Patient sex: F
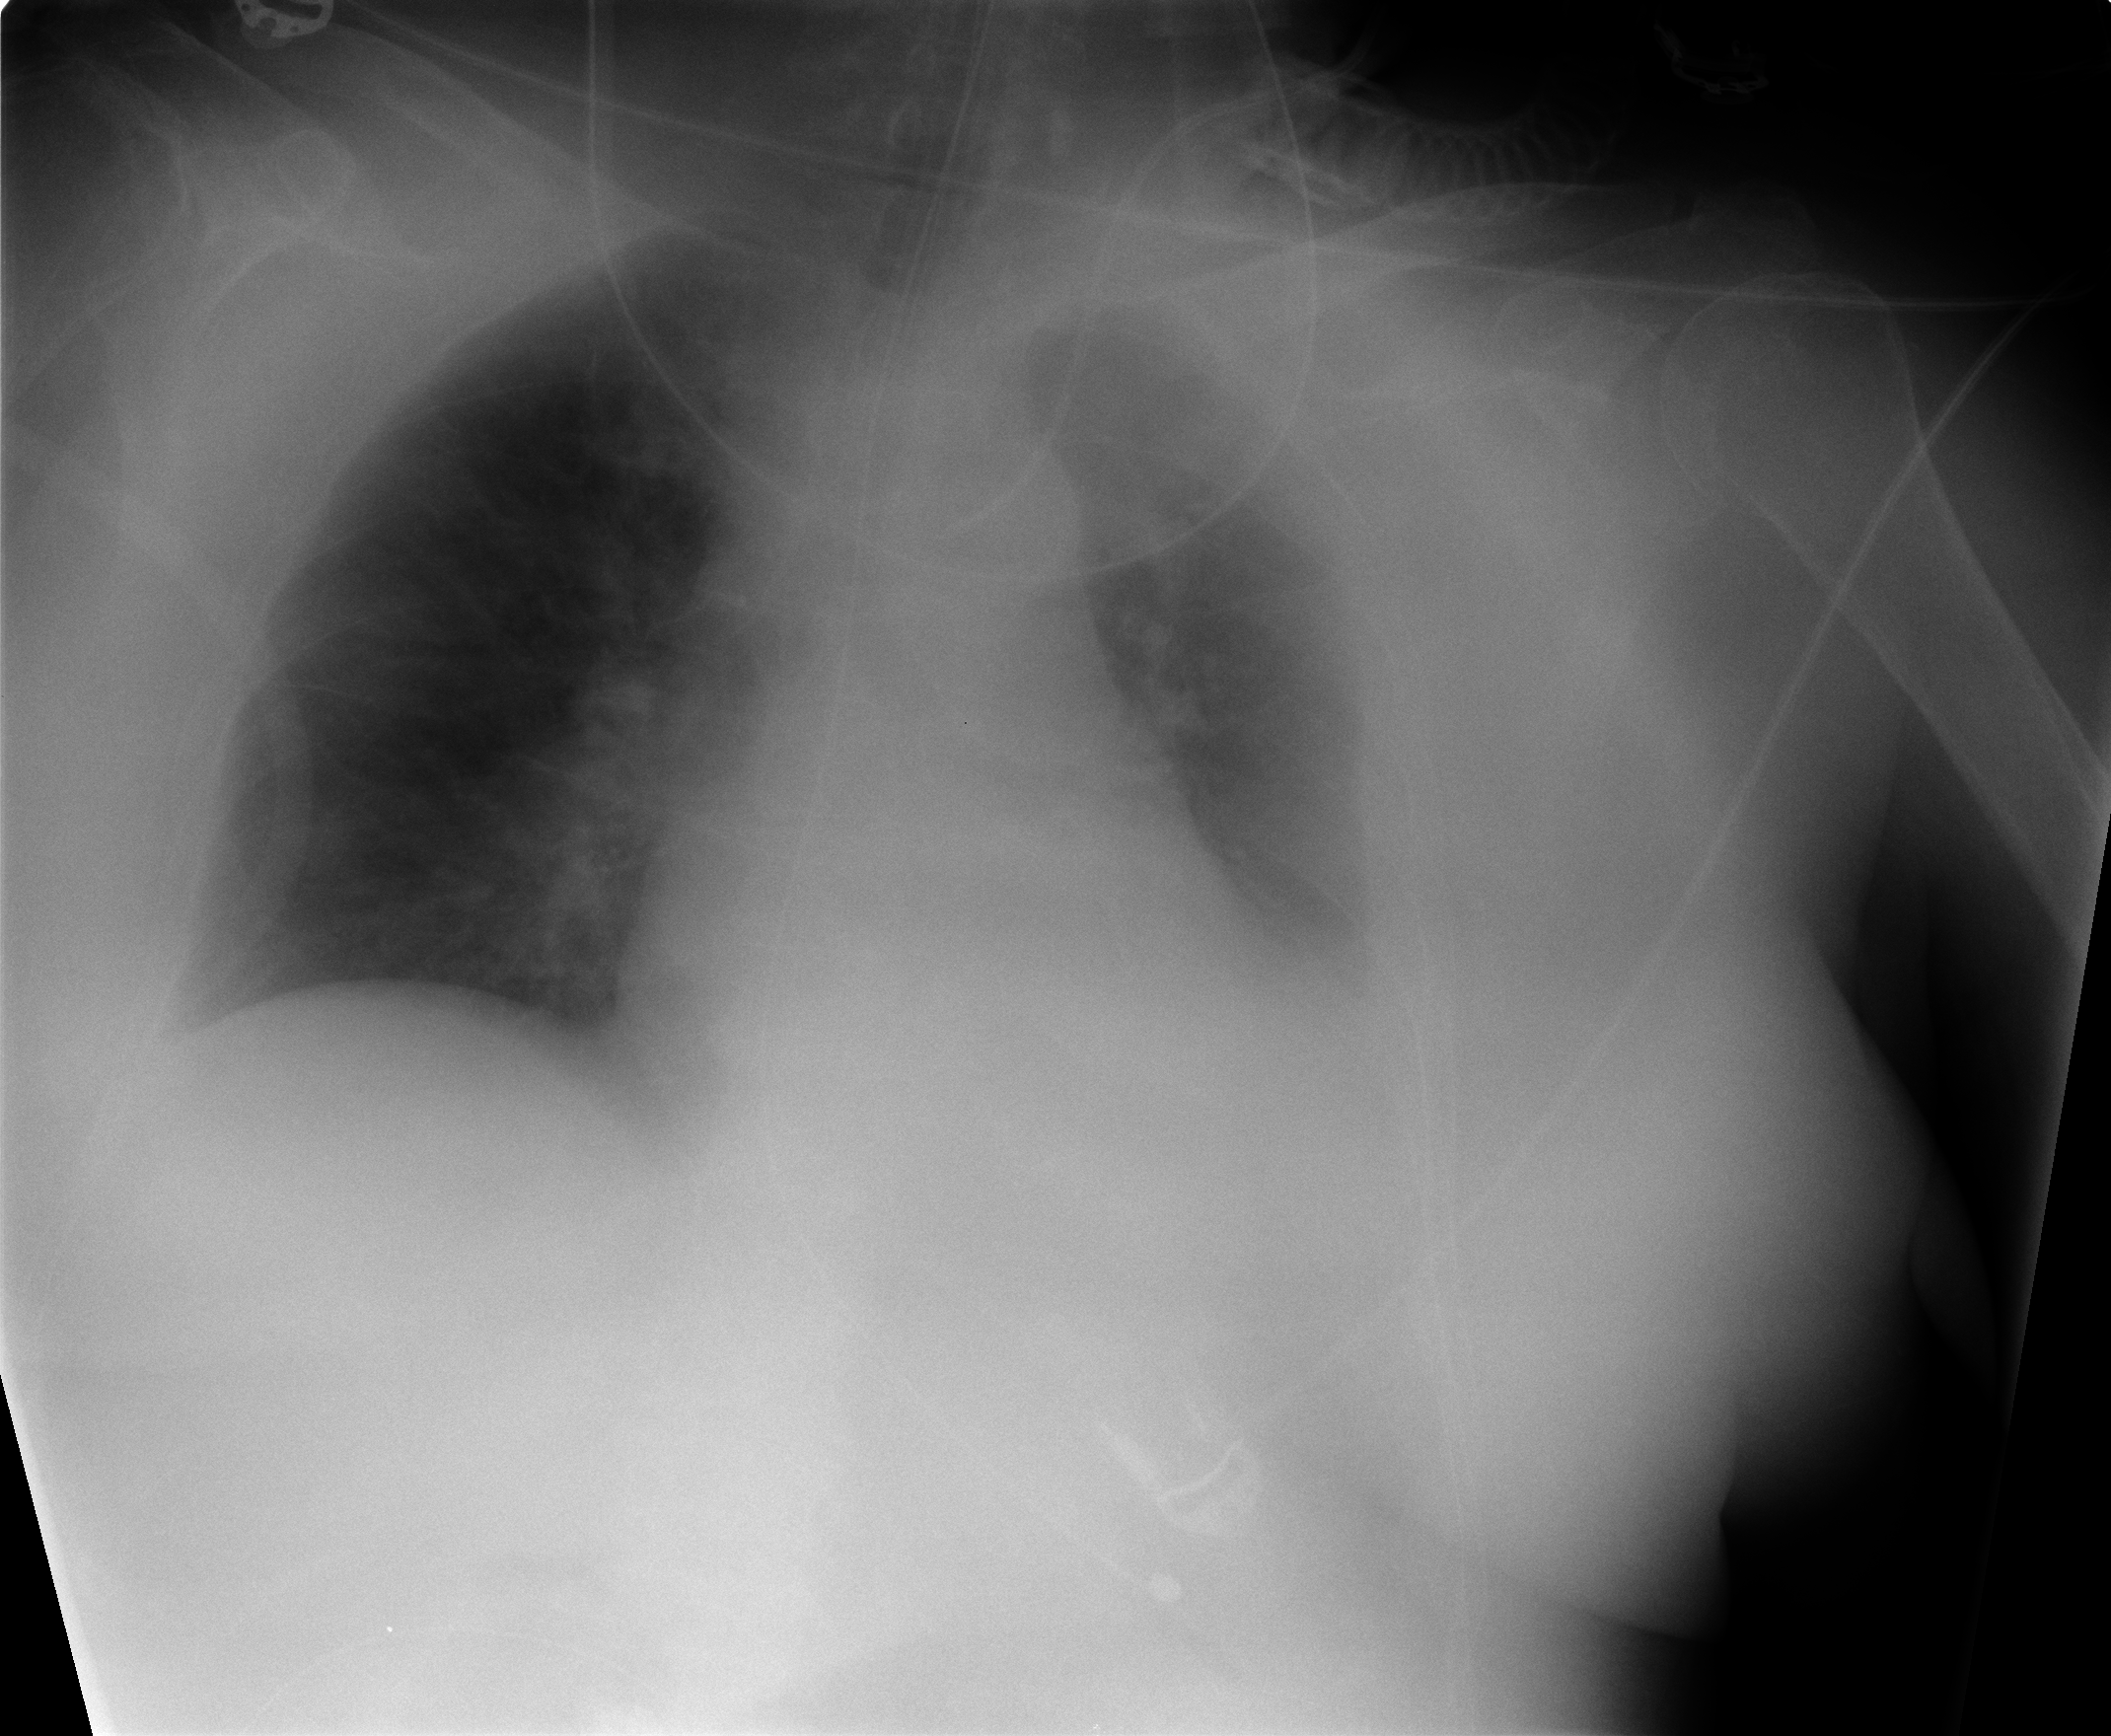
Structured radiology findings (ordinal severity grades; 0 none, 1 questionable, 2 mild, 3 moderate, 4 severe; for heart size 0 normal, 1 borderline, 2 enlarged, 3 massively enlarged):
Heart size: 1
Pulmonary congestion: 2
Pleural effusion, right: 0
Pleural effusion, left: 2
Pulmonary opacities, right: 0
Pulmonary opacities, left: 0
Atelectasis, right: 0
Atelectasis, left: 0